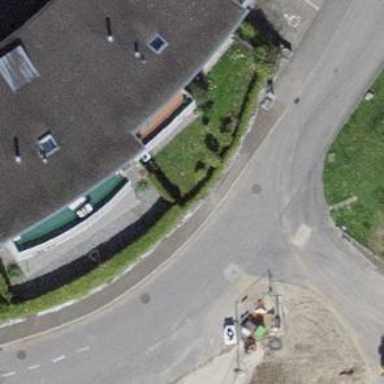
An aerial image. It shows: Sidewalk along the footway.